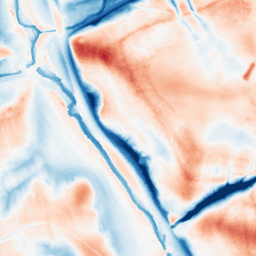
Category: edge_preserving
Decomposition family: guided
Decomposition parameters: radius: 16
eps: 0.01
Upsampling method: quadratic
Upsampling parameters: scale: 4
Upsampling scale: 4